This time-frequency spectrogram was computed from a bearing vibration snapshot; brighter regions carry more energy. What is the most likely bearing condition (normal, inner_race, outer_race, ball)?
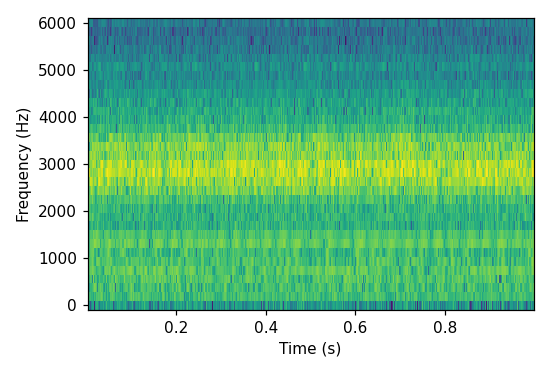
Answer: outer_race